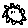
Label: sun